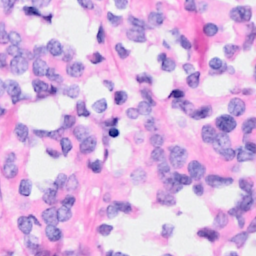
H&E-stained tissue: Breast